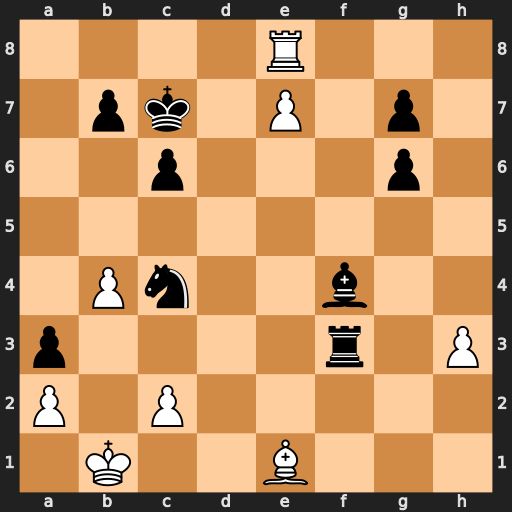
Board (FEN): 4R3/1pk1P1p1/2p3p1/8/1Pn2b2/p4r1P/P1P5/1K2B3
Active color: w
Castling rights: -
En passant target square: -
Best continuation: Rc8+ Kxc8 e8=Q+